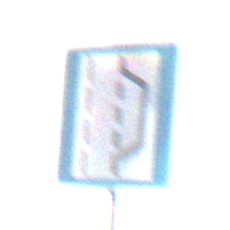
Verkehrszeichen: NothalteUndPannenbucht
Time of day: MorningAfternoon
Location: Outdoor (Nature)
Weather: Clear
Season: NotSpecified
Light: Natural